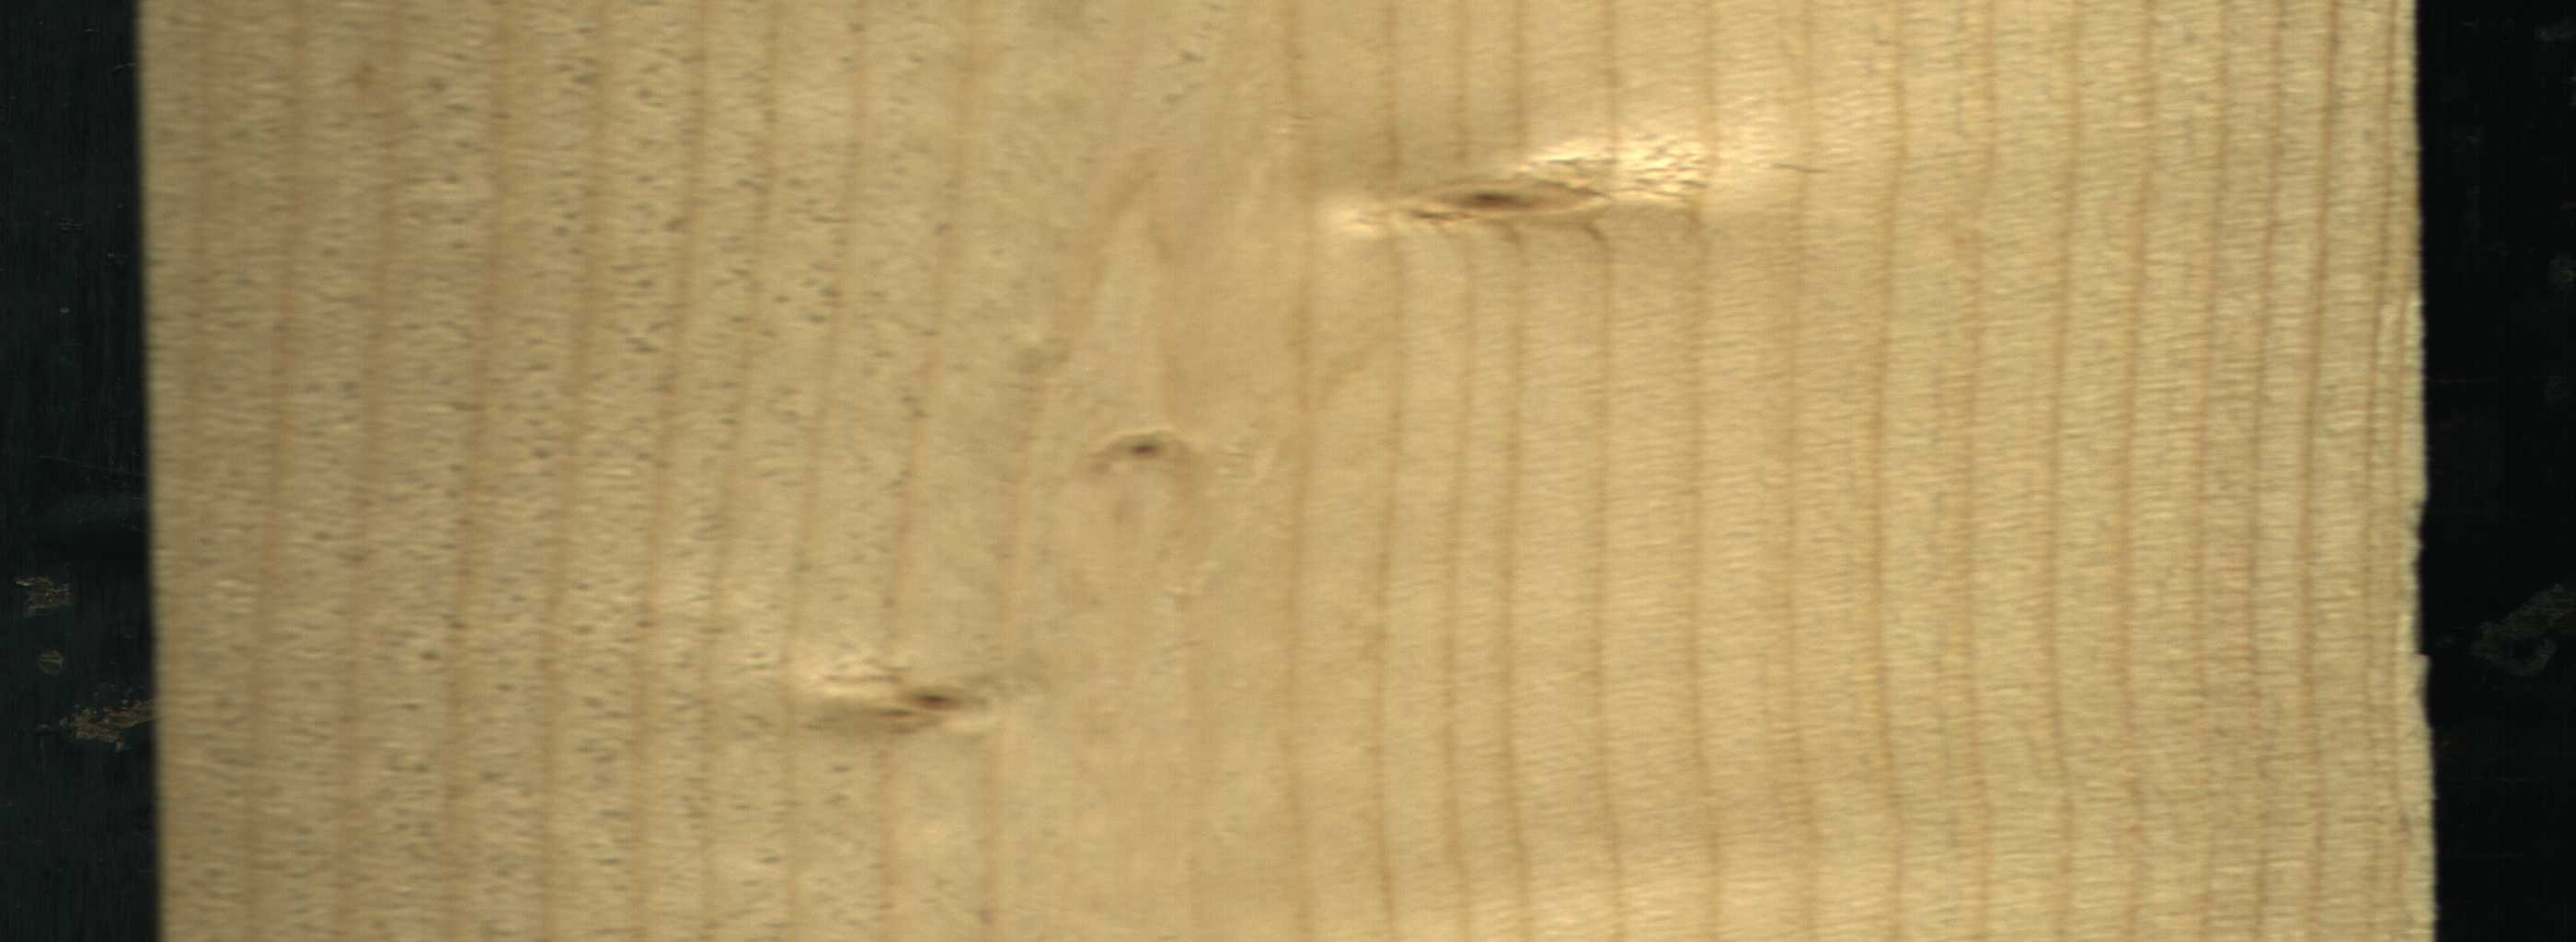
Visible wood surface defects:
Live_Knot
Live_Knot
Live_Knot